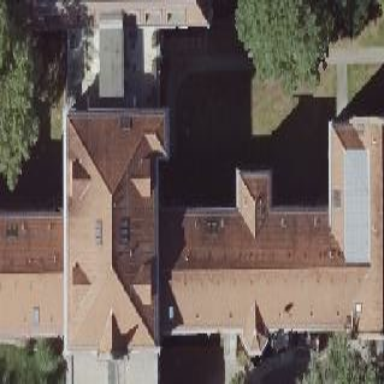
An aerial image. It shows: Hospital building with gabled maroon roof.